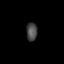
Tissue: prostate
Cell type: Myeloid cells
Senescence score: 0.8196
Nuclear area (px): 197
Mean DAPI intensity: 71.772